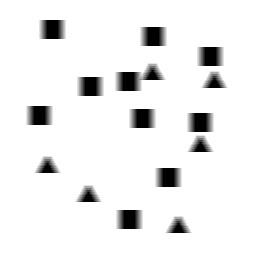
Squares: 10
Triangles: 6
Stars: 0
Total shapes: 16